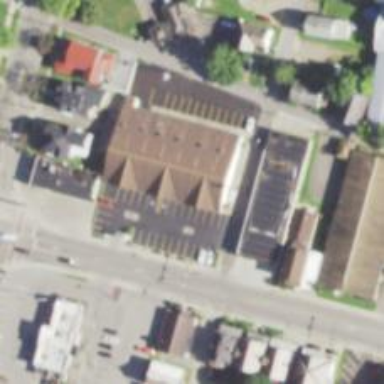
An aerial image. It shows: Clinic providing healthcare services.